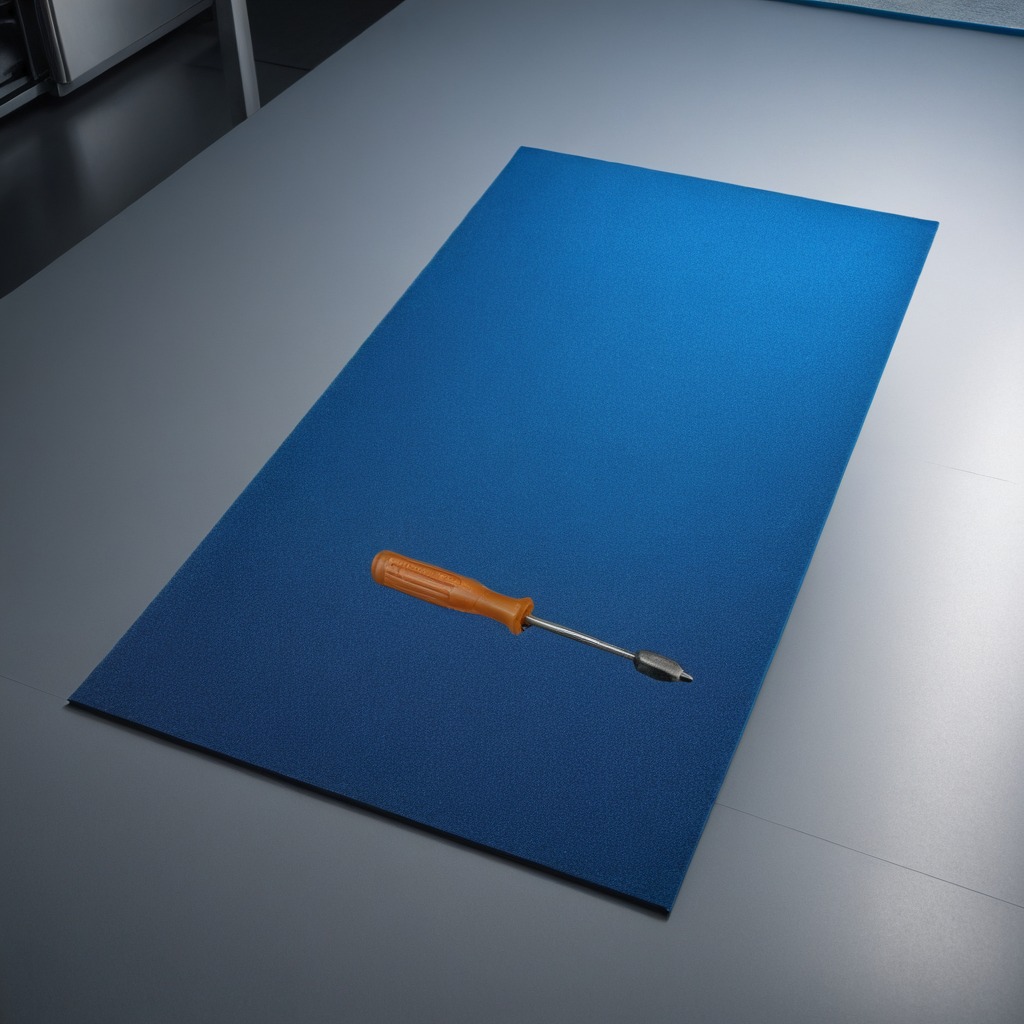
A screwdriver lies on the clean granite tabletop covered with a blue rubber mat inside a workshop under bright overhead lighting crisp shadows high clarity worn but beneath the mat.